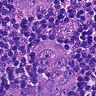
Metastatic tissue present: yes